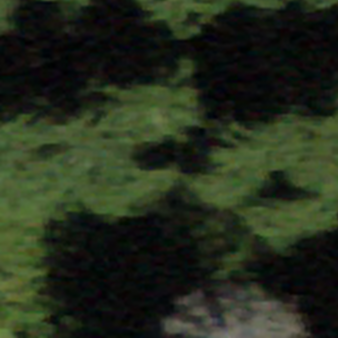
Label: other